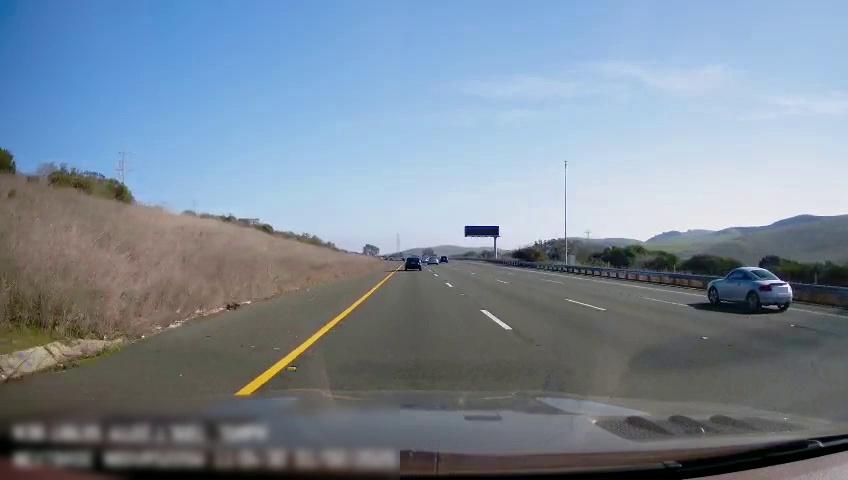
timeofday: Day
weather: Sunny
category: Drivable Space
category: Vehicles | Car
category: Vehicles | SUV
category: Vehicles | Car
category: Vehicles | Car
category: Lanes | Current Lane
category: Lanes | Current Lane
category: Lanes | Alternate Lane
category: Lanes | Alternate Lane
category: Lanes | Alternate Lane